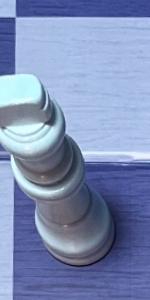
Label: King_White